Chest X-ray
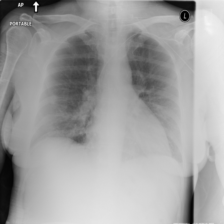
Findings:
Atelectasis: negative
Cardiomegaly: negative
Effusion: negative
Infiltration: negative
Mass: negative
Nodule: negative
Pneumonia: negative
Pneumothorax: negative
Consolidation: negative
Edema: negative
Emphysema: negative
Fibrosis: negative
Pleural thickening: negative
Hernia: negative